Interaction volume radius: 5 \u00c5
Interaction volume height: 10 \u00c5
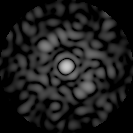
Disorder parameter: 0.8236